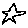
Label: star